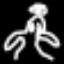
Label: angel